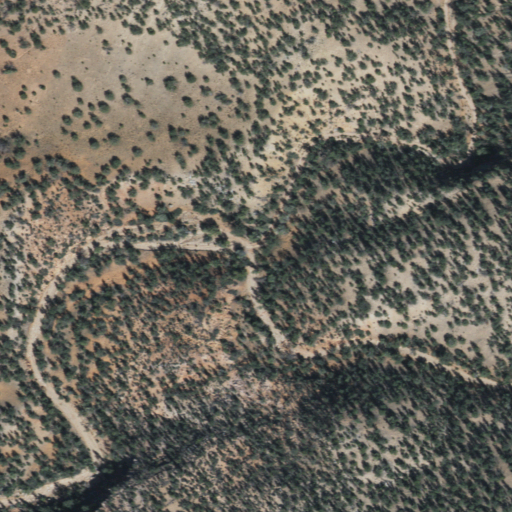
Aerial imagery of valley in Arizona named Robbers Roost Canyon containing shrub and evergreen forest